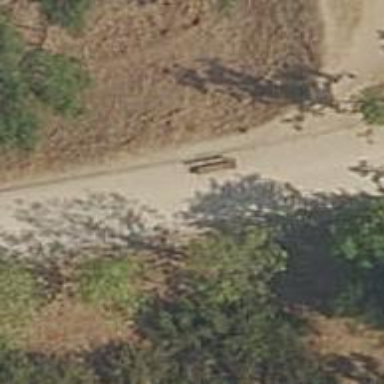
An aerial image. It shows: Bench.